По мере развития промышленности возникала необходимость работы с газами. Нужна была их добыча, транспортировка, хранение, и любой из этих этапов требовал расчетов состояния газов. Сформулированная модель идеального газа уже в середине XIX века перестала удовлетворять промышленников, работавших с газами под большими давлениями и низкими температурами. Соответственно, были сделаны попытки предложить уточненные модели, описывающие состояния газов. Взаимодействия между молекулами газа довольно сложны, поэтому простая модель вряд ли возможна. Но промышленникам в значительной степени не требовалась идеально выверенная физическая модель, их вполне устраивали эмпирические уравнения состояния, которые предлагались учеными. В этой задаче вы, используя метод наименьших квадратов, попробуете определить параметры зависимостей в ряде моделей. Затем, построив исходные данные и смоделированную зависимость на одном графике, визуально оцените удовлетворительность модели. В практической основе МНК лежит минимизация суммы квадратов отклонений экспериментальных точек от некоторой моделирующей (фитирующей) кривой. Пусть задан набор некоторый точек $(x_i, y_i)$, количество пар точек равно $n$. Зададим некоторую моделирующую функцию $f=f(x, a_1, a_2, \dots)$, где $a_1, a_2, \dots$ — параметры функции, которые можно варьировать. Вариация параметров должна привести к тому, что следующая сумма должна быть минимальной: $$ S = \sum_n~\Delta y_i^2 = \sum_n~\left(y_i-f(x_i, a_1, a_2, \dots)\right)^2 \rightarrow \min_{a_1, a_2, \dots} $$ Задача минимизации этой суммы сводится к решению системы уравнений: \begin{equation} \begin{cases} \cfrac{\partial S}{\partial a_1}=0\\ \cfrac{\partial S}{\partial a_2}=0\\ \dots \end{cases} \end{equation} где значок $\partial$ обозначает дифференцирование по переменной, указанной в знаменателе, когда остальные переменные зафиксированы.  Рассмотрим, как это работает, на примере хорошо вам известной линейной зависимости. Фитирующая функция — это $f(x)=kx+b$. Минимизируем следующую сумму: $S= \sum_n~(y_i-kx_i-b)^2$. Согласно тому, что написано выше, получим систему \begin{equation} \begin{cases} \cfrac{\partial S}{\partial k}=0=\sum_n~2(y_i-kx_i-b)(-x_i)\\ \cfrac{\partial S}{\partial b}=0=\sum_n~2(y_i-kx_i-b)(-1) \end{cases} \end{equation} Оба уравнения можно разделить на 2 и ничего не изменится. Таким образом, получим: \begin{equation} \begin{cases} \sum_n~(-x_iy_i)+\sum_n~kx_i^2+\sum_n~bx_i=0\\ \sum_n~(-y_i)+\sum_n~kx_i+\sum_n~b=0 \end{cases} \end{equation} и далее, вынося из-под знака суммы величины $k$ и $b$, \begin{equation} \begin{cases} \sum_n~x_iy_i=k\sum_n~x_i^2+b\sum_n~x_i\\ \sum_n~y_i=k\sum_n~x_i+b\sum_n~1 \end{cases} \end{equation} видно, что мы получили систему линейных уравнений на параметры $k$ и $b$, решив ее, мы найдем те параметры $k$ и $b$, которые минимизируют исходную сумму. Коэффициенты в системе уравнений — это просто суммы по всему набору данных следующих величин $(x_iy_i), (x_i)^2, x_i, y_i$. Последний коэффициент $\sum_n~1$ перед $b$ — это просто число точек с данными, т.е. $\sum_n~1=n$. Решив систему уравнений относительно $k$ и $b$, получим: $$ k=\cfrac{-n\sum_n~x_iy_i+\sum_n~x_i\sum_n~y_i}{-n\sum_n~x_i^2+\left(\sum_n~x_i\right)^2} $$ $$ b=\cfrac{-\sum_n~x_i\sum_n~x_iy_i+\sum_n~x_i^2\sum_n~y_i}{-\left(\sum_n~x_i\right)^2+n\sum_n~x_i^2} $$ Если числитель и знаменатель каждого выражения поделить на $n^2$, то получатся более изящные формулы: $$ k=\cfrac{-\overline{xy}+\overline x\,\overline y}{-\overline{x^2}+\overline x^2} $$ $$ b=\cfrac{-\overline x\,\overline{xy}+\overline{x^2}\,\overline y}{-\overline x^2+\overline{x^2}} $$ где черта означает усреднение величины по всему набору данных. По этим формулам и вычисляют параметры моделирующей зависимости ваши калькуляторы и компьютеры. В некоторых случаях, когда вы можете линеаризовать зависимость, то, что описано выше, конечно тоже применимо. В случаях, когда зависимость линеаризовать не получается, приходится с нуля оптимизировать коэффициенты (и, вообще говоря, это не всегда удается, это зависит от функции). Внимание! В разбалловке будут поставлены очень узкие ворота на диапазон определяемых величин. Выражения, по которым вы будете рассчитывать оптимальные значения величин, должны быть записаны в виде сумм или средний значений величин. Предполагается, что все расчеты вы будете делать численно, считая суммы, подобные описанным выше. Вероятно, графические методы решения в некоторых пунктах, не дадут необходимую точность. Погрешности оценивать не нужно. Для одного моля некоторого неидеального газа была снята зависимость $T(V)$ на изобаре $p=2~МПа$. Таблица данных приведена в листе ответов. Зависимость имеет слегка нелинейный характер, и вашей задачей будет поиск подходящей модели, чтобы ее описать.
Часть А. Давление с постоянной добавкой Смоделируем состояние газа уравнением $(p+a_0)V=RT$. Нужно подобрать такое значение $a_0$, которое минимизировало бы сумму квадратов отклонений экспериментальных точек от модельной кривой.
Запишите выражение для нахождения оптимального значения $a_0$ через суммы (или средние) величин $T, V$ и их комбинаций.
Рассчитайте значения нужных вам сумм (или средних) для всего набора данных.
Рассчитайте значение $a_0$. Укажите его с точностью до трех значащих цифр.
Часть B. Попытаемся учесть притяжение молекул Смоделируем состояние газа уравнением $(p+\cfrac{a_1}{V})V=RT$. Нужно подобрать такое значение $a_1$, которое минимизировало бы сумму квадратов отклонений экспериментальных точек от модельной кривой.
Для каждого значения объема рассчитайте значение температуры, которое получается в результате фитирования. Постройте на одном графике исходные экспериментальные данные и точки фитирования. Данные разных серий отмечайте разными значками. Подпишите серии.
Запишите выражение для нахождения оптимального значения $a_1$ через суммы (или средние) величин $T, V$ и их комбинаций.
Рассчитайте значения нужных вам сумм (или средних) для всего набора данных.
Рассчитайте значение $a_1$. Укажите его с точностью до трех значащих цифр.
Часть C. Улучшим поправку к давлению Смоделируем состояние газа уравнением $(p+\cfrac{a_2}{V^2})V=RT$. Нужно подобрать такое значение $a_2$, которое минимизировало бы сумму квадратов отклонений экспериментальных точек от модельной кривой.
Для каждого значения объема рассчитайте значение температуры, которое получается в результате фитирования. Постройте на одном графике исходные экспериментальные данные и точки фитирования. Данные разных серий отмечайте разными значками. Подпишите серии.
Запишите выражение для нахождения оптимального значения $a_2$ через суммы (или средние) величин $T, V$ и их комбинаций.
Рассчитайте значения нужных вам сумм (или средних) для всего набора данных.
Рассчитайте значение $a_2$. Укажите его с точностью до трех значащих цифр.
Часть D. Усложненная модель Смоделируем состояние газа уравнением $(p+\cfrac{c}{V^2}+\cfrac{d}{V^3})V=RT$. Нужно подобрать такие значения $c$ и $d$, которые минимизировали бы сумму квадратов отклонений экспериментальных точек от модельной кривой.
Для каждого значения объема рассчитайте значение температуры, которое получается в результате фитирования. Постройте на одном графике исходные экспериментальные данные и точки фитирования. Данные разных серий отмечайте разными значками. Подпишите серии.
Запишите выражения для нахождения оптимальных значений $c$ и $d$ через суммы (или средние) величин $T, V$ и их комбинаций.
Рассчитайте значения нужных вам сумм (или средних) для всего набора данных.
Рассчитайте значения $c$ и $d$. Укажите их с точностью до трех значащих цифр.
Часть E. Уравнение состояния Ван-дер-Ваальса (0 баллов) Смоделируем состояние газа уравнением $(p+\cfrac{a}{V^2})(V-b)=RT$. Нужно подобрать такие значения $a$ и $b$, которые минимизировали бы сумму квадратов отклонений экспериментальных точек от модельной кривой.
Для каждого значения объема рассчитайте значение температуры, которое получается в результате фитирования. Постройте на одном графике исходные экспериментальные данные и точки фитирования. Данные разных серий отмечайте разными значками. Подпишите серии.
Рассчитайте значения $a$ и $b$. Укажите их с точностью до трех значащих цифр. Оцените масштаб работы, проведенной Ван-дер-Ваальсом.
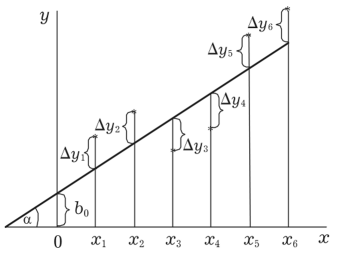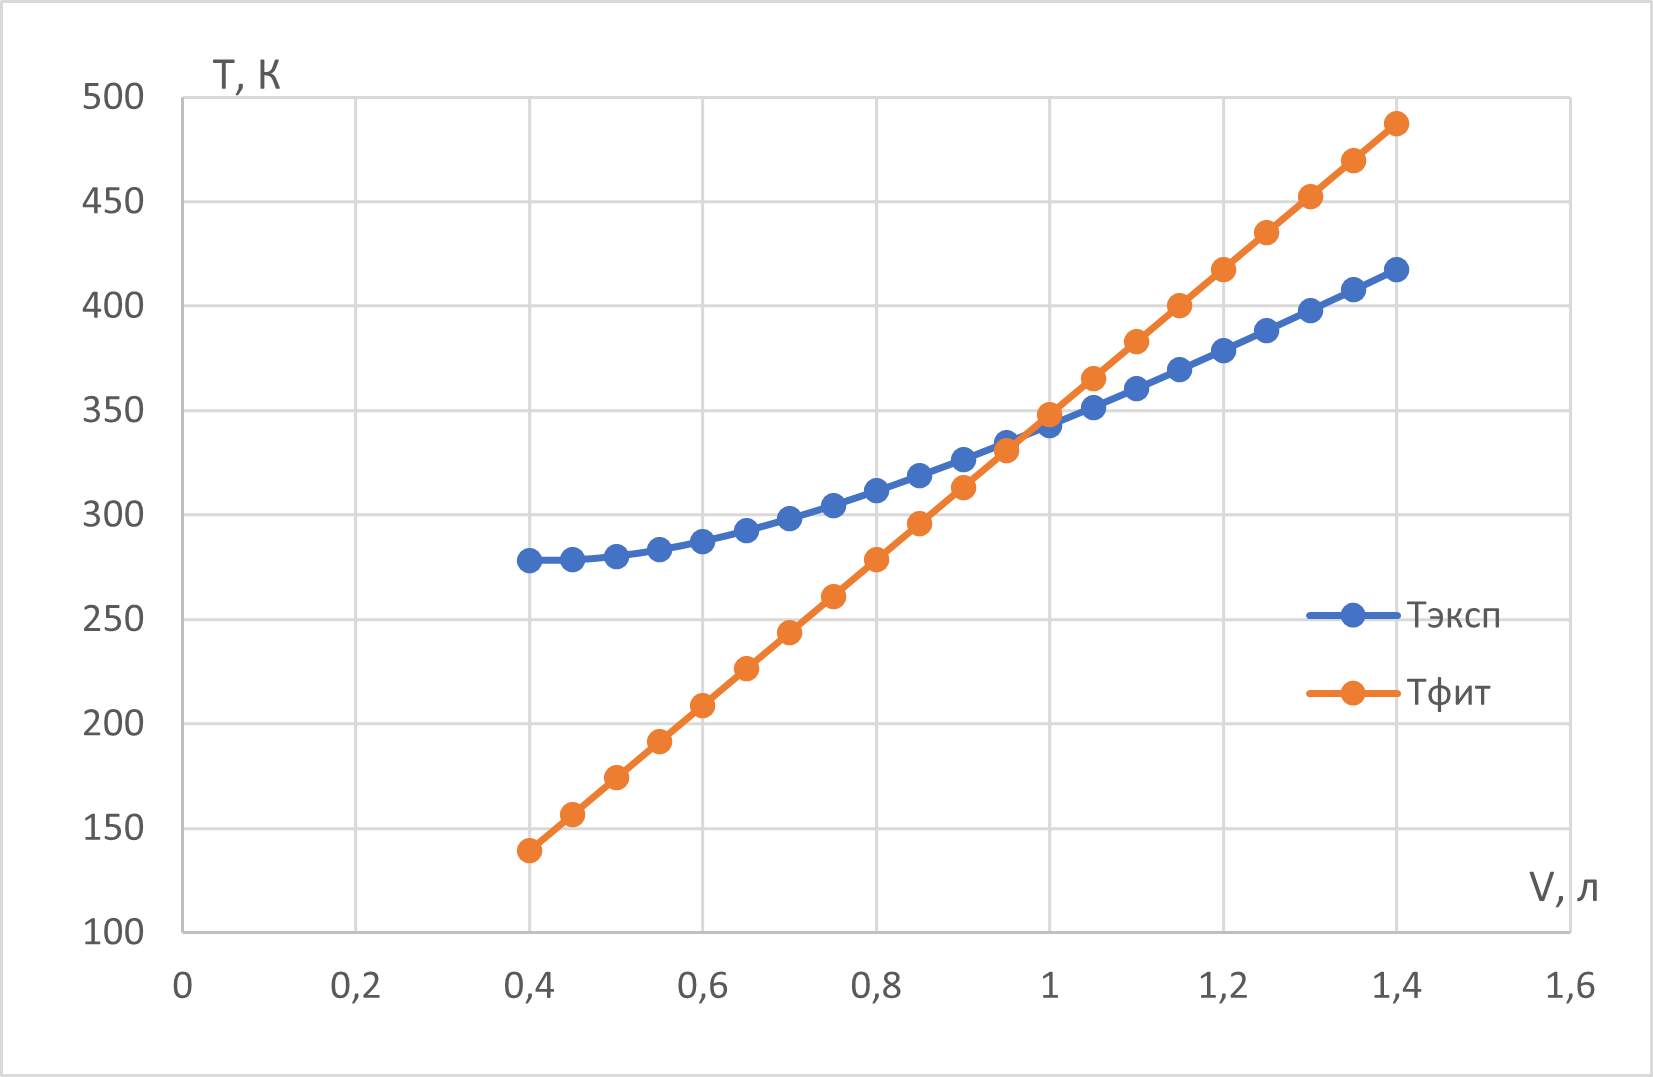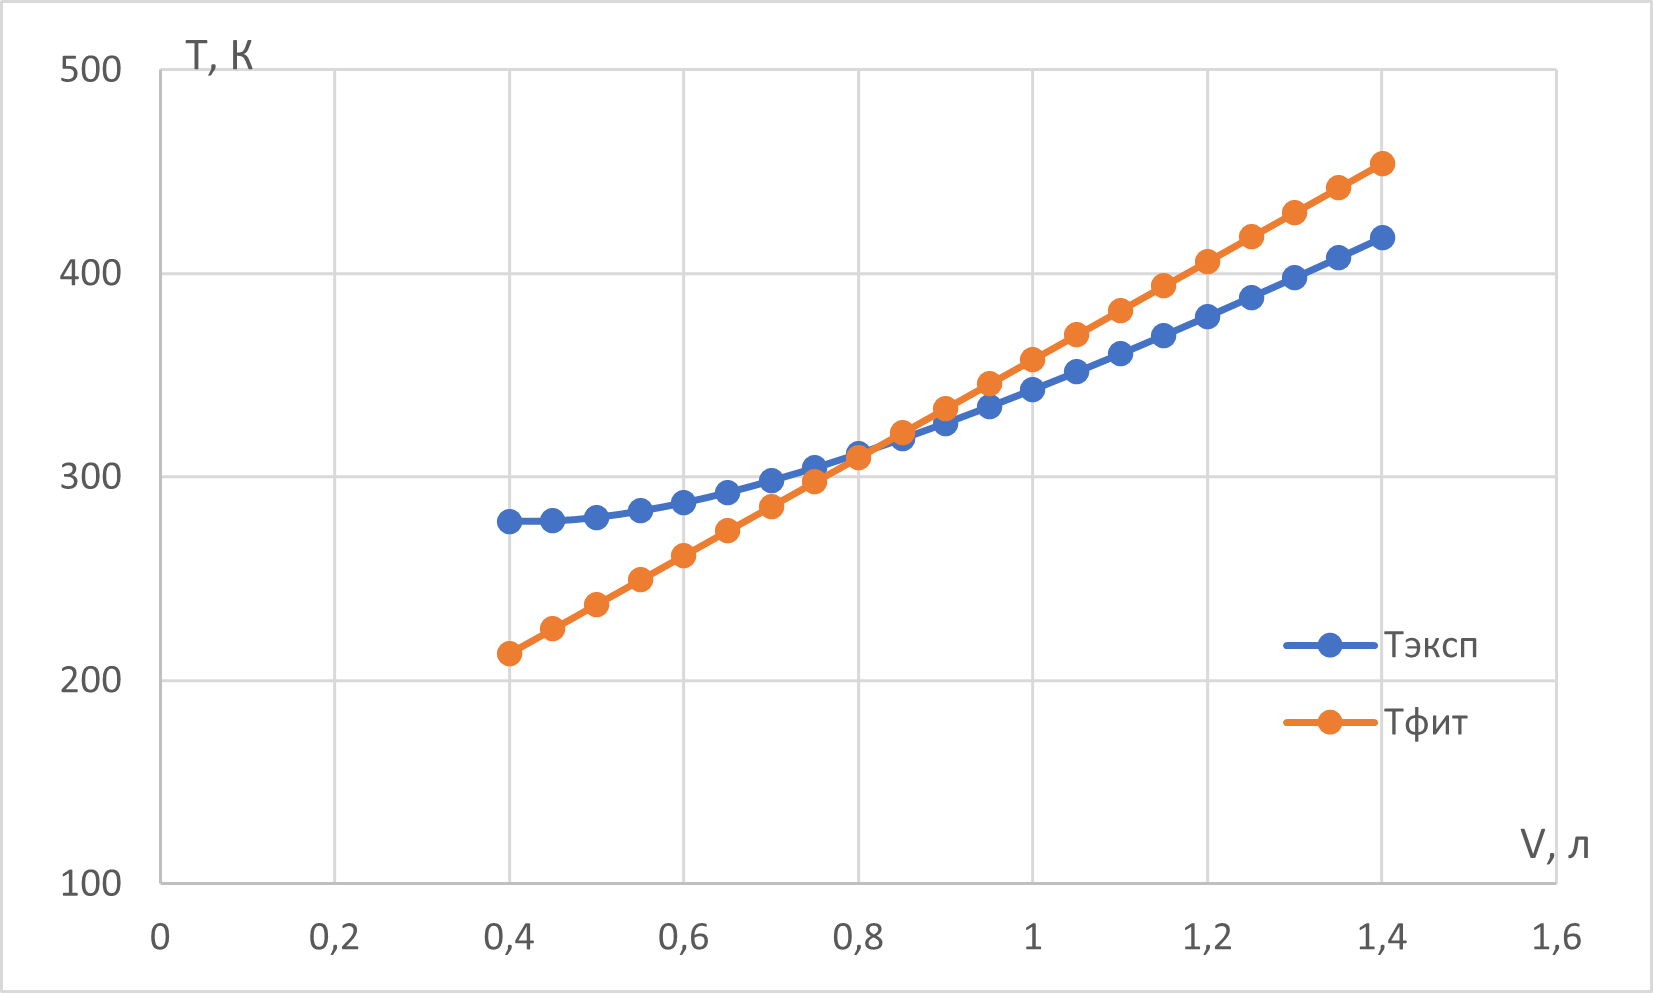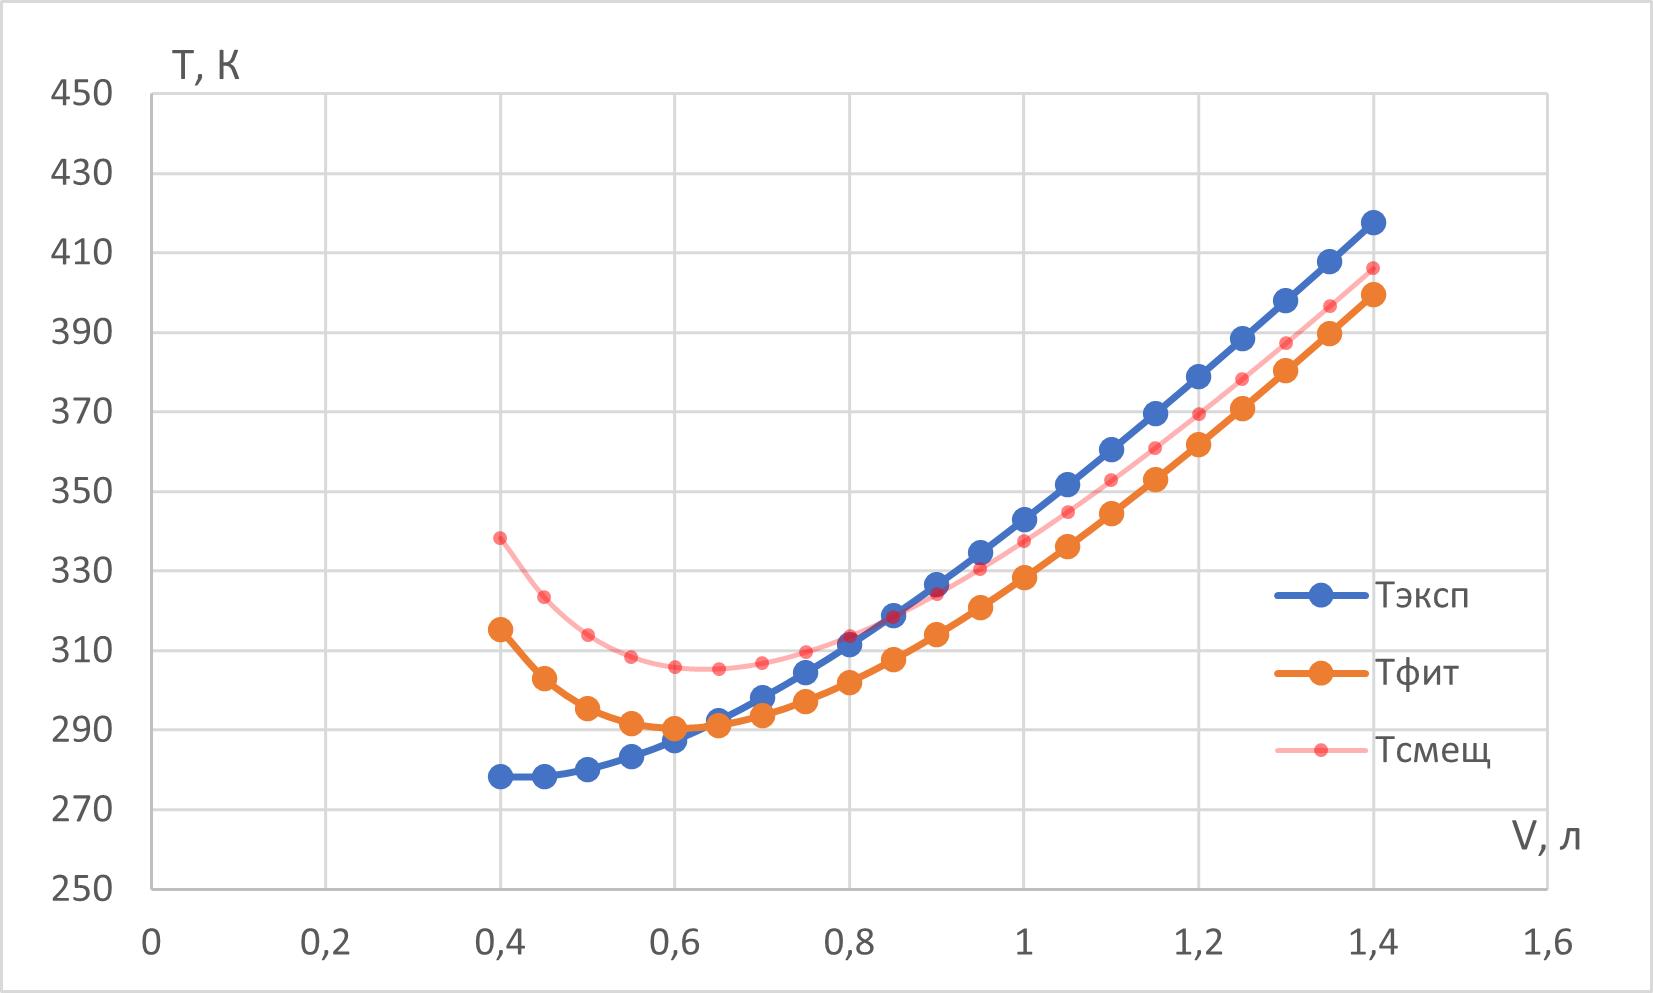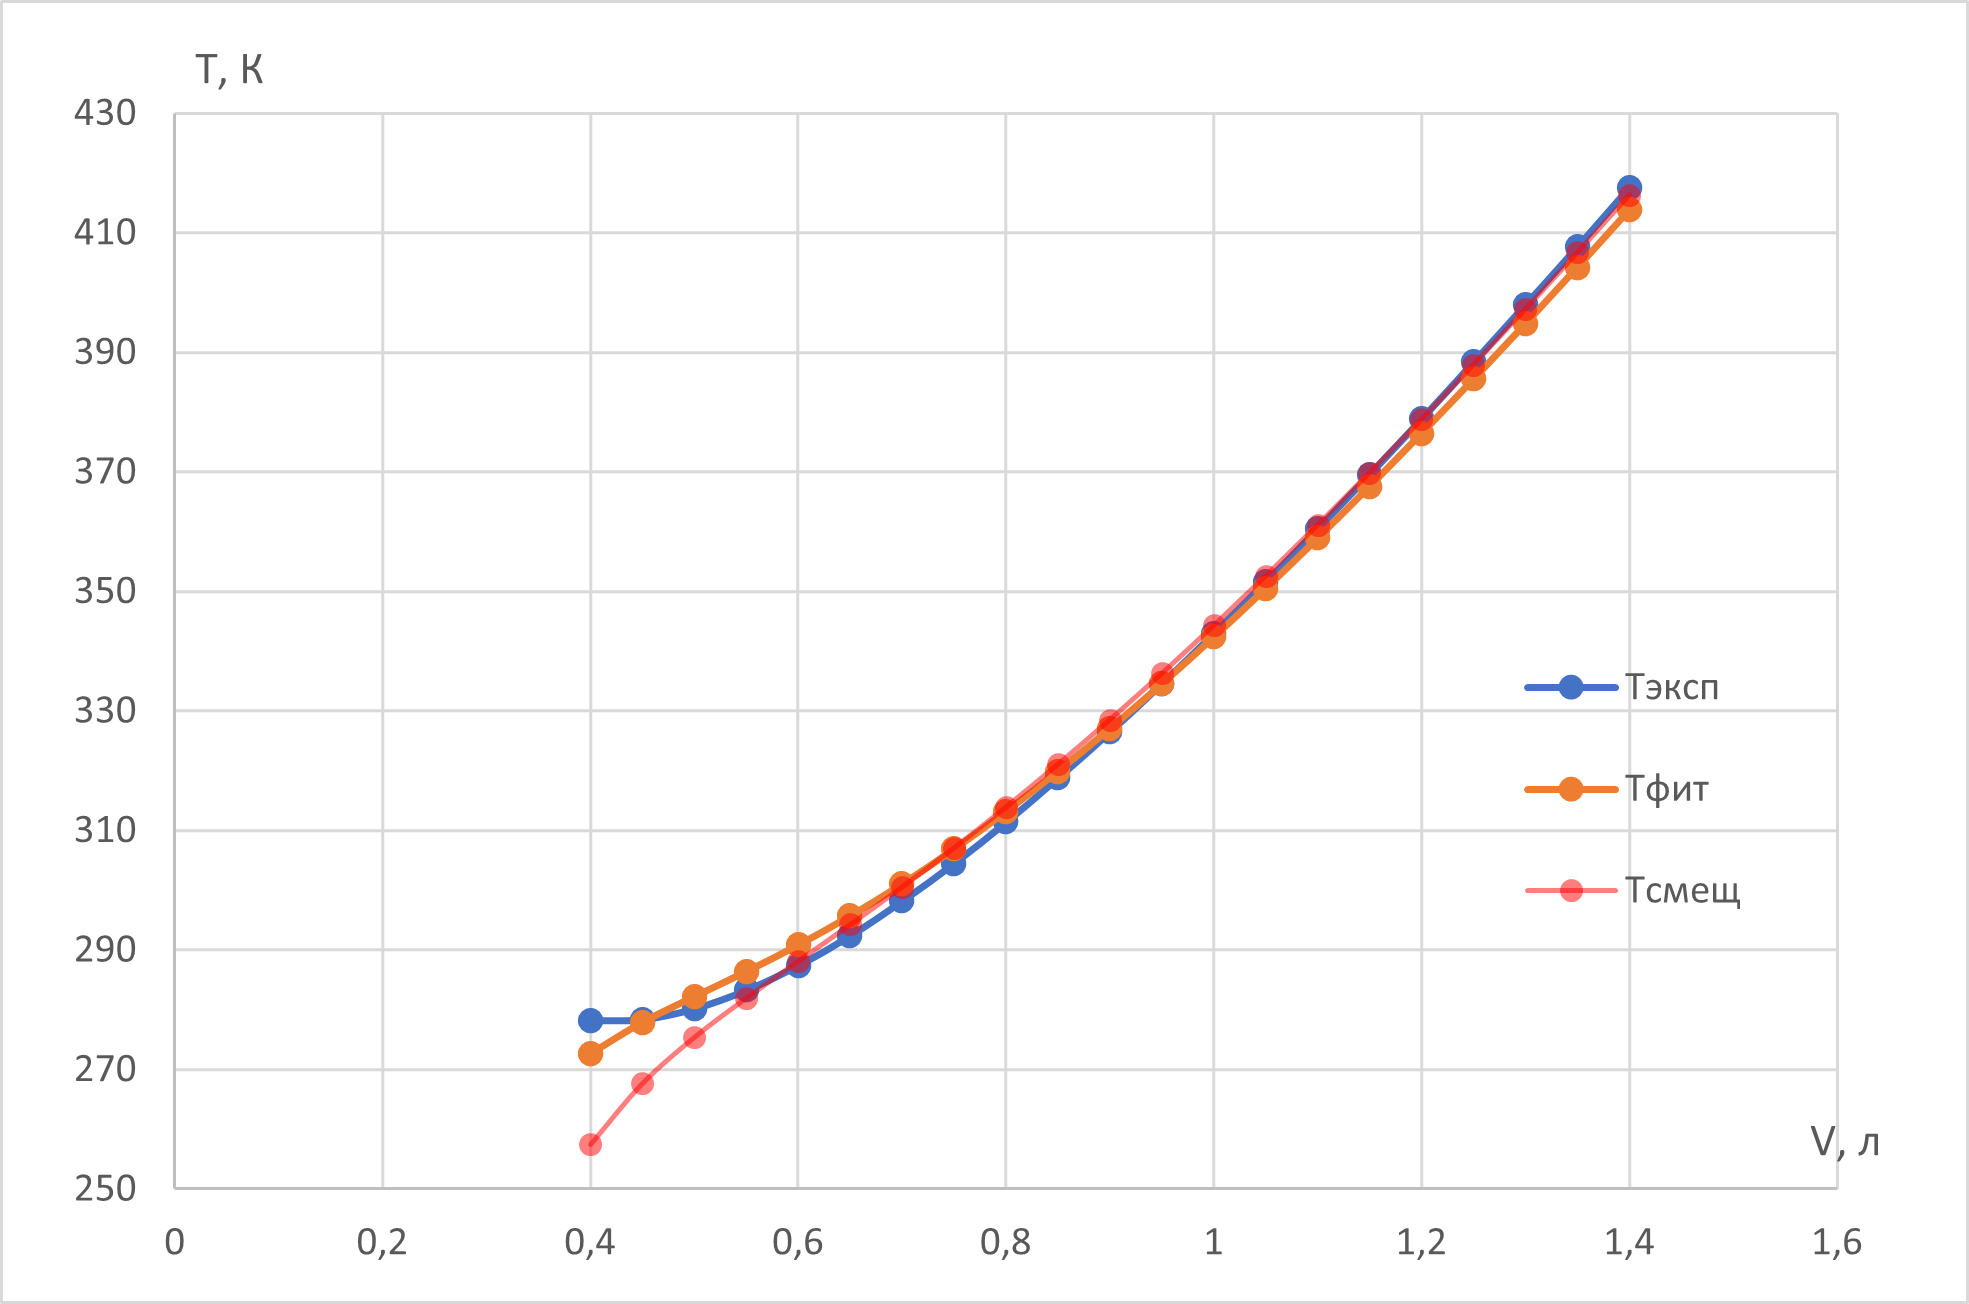
Запишите выражение для нахождения оптимального значения $a_0$ через суммы (или средние) величин $T, V$ и их комбинаций.
Решение: Будем решать задачу формально, выразим температуру из модельной функции и запишем сумму $S$, которую нужно минимизировать. $$T=\frac{\left(p+a_{0}\right) V}{R}$$ $$S=\sum_{n}\left(T_{i}-\frac{p V_i}{R}-\frac{a_{0} V_{i}}{R}\right)^{2}$$ Дифференцируем: $$\frac{\partial S}{\partial a_{0}}=\sum_{n} 2\left(T_{i}-\frac{\left(p+a_{0}\right) V_{i}}{R}\right)\left(-\frac{V_{i}}{R}\right)=0$$ Преобразуем (сократив на "-2"): $$\frac{1}{R} \sum_{n} T_{i} V_{i}-\frac{p+a_{0}}{R^{2}} \sum_{n} V_{i}^{2}=0$$ И далее $$p+a_{0}=\frac{R \sum_{n} T_{i} V_{i}}{\sum_{n} V_{i}^{2}}$$ Окончательно получаем $$a_{0}=\frac{R \sum_{n} T_{i} V_{i}}{\sum_n V_{i}^{2}}-p=R \frac{\overline{T V}}{\overline{V^{2}}}-p$$ $\textit{Примечание:}$ Ответ можно было бы написать почти сразу, если осознать, что модельная формула — это линейная зависимость с одним параметром: угловым коэффициентом.

Рассчитайте значения нужных вам сумм (или средних) для всего набора данных.
Решение: $\sum_{n} T_{i} V_{i}=6.5903~К\cdot м^3, \overline{T V}=0.31382~К\cdot м^3$ $\sum_n V_{i}^{2}=1.8935\cdot 10^{-5}~м^6, \overline{V^{2}}=9.0167\cdot10^{-7}~м^6$ Здесь и далее сохраняем побольше значащих цифр для уменьшения погрешности округления итогового ответа.

Рассчитайте значение $a_0$. Укажите его с точностью до трех значащих цифр.
Решение: $a_0=892~кПа$

Для каждого значения объема рассчитайте значение температуры, которое получается в результате фитирования. Постройте на одном графике исходные экспериментальные данные и точки фитирования. Данные разных серий отмечайте разными значками. Подпишите серии.

Запишите выражение для нахождения оптимального значения $a_1$ через суммы (или средние) величин $T, V$ и их комбинаций.
Решение: Действуем опять же формально: $$T=\frac{p V}{R}+\frac{a_{1}}{R}$$ $$S=\sum_{n}\left(T_{i}-\frac{p V_{i}}{R}-\frac{a_{1}}{R}\right)^{2}$$ $$\frac{\partial S}{\partial a_{1}}=\sum_{n} 2\left(T_{i}-\frac{p V_{i}}{R}-\frac{a_{1}}{R}\right)\left(-\frac{1}{R}\right)=0$$ $$\sum_{n} T_{i}-\frac{p}{R} \sum_{n} V_{i}-\frac{a_{1}}{R} \sum_{n} 1=0$$ Откуда получаем окончательный ответ: $$a_{1}=\frac{R \sum_{n} T_{i}-p \sum_{n} V_{i}}{n}=R \overline{T}-p \overline{V}$$

Рассчитайте значения нужных вам сумм (или средних) для всего набора данных.
Решение: $\sum_{n} T_{i}=7009.2~К, \overline{T}=333.771~К$ $\sum_{n} V_{i}=0.0189~м^3, \overline{V}=0.0009~м^3$

Рассчитайте значение $a_1$. Укажите его с точностью до трех значащих цифр.
Решение: $a_1=974~Па\cdot м^3$

Для каждого значения объема рассчитайте значение температуры, которое получается в результате фитирования. Постройте на одном графике исходные экспериментальные данные и точки фитирования. Данные разных серий отмечайте разными значками. Подпишите серии.

Запишите выражение для нахождения оптимального значения $a_2$ через суммы (или средние) величин $T, V$ и их комбинаций.
Решение: Действуем опять же формально: $$T=\frac{p V}{R}+\frac{a_{2}}{V R}$$ $$S=\sum_{n}\left(T_{i}-\frac{p V_{i}}{R}-\frac{a_{2}}{V_{i} R}\right)^{2}$$ $$\frac{\partial S}{\partial a_{2}}=\sum_{n} 2\left(T_{i}-\frac{p V_{i}}{R}-\frac{a_{2}}{V_{i} R}\right)\left(-\frac{1}{V_{i} R}\right)=0$$ $$-\frac{1}{R} \sum_{n} \frac{T_{i}}{V_{i}}+\frac{p}{R^{2}} \sum_{n} 1+\frac{a_{2}}{R^{2}} \sum_{n} \frac{1}{V_{i}^{2}}=0$$ Откуда окончательно получаем: $$a_{2}=\frac{R \sum_{n} \frac{T_{i}}{V_{i}}-p n}{\sum_{n} \frac{1}{V_{i}^{2}}}=\frac{R\overline{\left(\frac{T}{V}\right)}-p}{\overline{\left(\frac{1}{V^{2}}\right)}}$$ $\textit{Примечание:}$ Интуитивно можно было бы пойти путем линеаризации $p V^{2}+a_{2}=R T V$, и по аналогии с пунктом B1 написать, что $a_{2}=R \overline{T V}-p \overline{V^{2}}$. Это ошибочный путь и неверное решение. При расчете таким способом оценка для $a_2$ будет "смещенной". В решении пункта C3 мы рассчитаем значения обоими способами и убедимся в том, что применение линеаризации приводит к более высокому значению суммы квадратов отклонений.

Рассчитайте значения нужных вам сумм (или средних) для всего набора данных.
Решение: $\sum_{n} \frac{T_{i}}{V_{i}}=8489686~К/м^3, \overline{\left(\frac{T}{V}\right)}=404271~К/м^3$ $\sum_{n} \frac{1}{V_{i}^{2}}= 39221160~м^{-6}, \overline{\left(\frac{1}{V^{2}}\right)}=1867674~м^{-6}$

Рассчитайте значение $a_2$. Укажите его с точностью до трех значащих цифр.
Решение: $a_2=0.728~Па\cdotм^6$ Для расчета $a_2^*$ для линеаризованной зависимости у нас уже посчитаны все величины (пункт А2). Поэтому $a_2^*=0.805$. Если рассчитать $S(a_2^*)=8813~К^2$, то оно окажется больше, чем $S(a_2)=5478~К^2$.

Для каждого значения объема рассчитайте значение температуры, которое получается в результате фитирования. Постройте на одном графике исходные экспериментальные данные и точки фитирования. Данные разных серий отмечайте разными значками. Подпишите серии.

Запишите выражения для нахождения оптимальных значений $c$ и $d$ через суммы (или средние) величин $T, V$ и их комбинаций.
Решение: Действуем опять же формально: $$T=\frac{p V}{R}+\frac{C}{R V}+\frac{d}{R V^{2}}$$ $$S=\sum_{n}\left(T_{i}-\frac{p V_{i}}{R}-\frac{c}{R V_{i}}-\frac{d}{R V_{i}^{2}}\right)^{2}$$ Дифференцируя, получаем систему уравнений: $$\frac{\partial S}{\partial c}=\sum_{n} 2\left(T_{i}-\frac{p V_{i}}{R}-\frac{c}{R V_{i}}-\frac{d}{R V_{i}^{2}}\right)\left(-\frac{1}{R V_{i}}\right)=0$$ $$\frac{\partial S}{\partial d}=\sum_{n} 2\left(T_{i}-\frac{p V_{i}}{R}-\frac{C}{R V_{i}}-\frac{d}{R V_{i}^{2}}\right)\left(-\frac{1}{R V_{i}^{2}}\right)=0$$ Преобразуем систему: $$R \sum_{n} \frac{T_{i}}{V_{i}}-p \sum_{n} 1-c \sum_{n} \frac{1}{V_{i}^{2}}-d \sum_{n} \frac{1}{V_{i}^{3}}=0$$ $$R \sum_{n} \frac{T_{i}}{V_{i}^{2}}-p \sum_{n} \frac{1}{V_{i}}-c \sum_{n} \frac{1}{V_{i}^{3}}-d \sum_{n} \frac{1}{V_{i}^{4}}=0$$ Перейдем к средним значениям и приведем систему к удобному виду: $$c \overline{V^{-2}}+d \overline{V^{-3}}=R \overline{T / V}-p$$ $$c \overline{V^{-3}}+d \overline{V^{-4}}=R \overline{T / V^{2}}-p \overline{V^{-1}}$$ Откуда, решая совместно уравнения, получим ответы: $$c=\frac{R\left(\overline{T / V^{2}}\,\overline{V^{-3}}-\overline{T / V}\,\overline{V^{-4}}\right)-p\left(\overline{V^{-1}}\,\overline{V^{-3}}-\overline{V^{-4}}\right)}{\left(\overline{V^{-3}}\right)^{2}-\overline{V^{-2}}\,\overline{V^{-4}}}$$ $$d=\frac{R\left(\overline{T / V^{2}}\,\overline{V^{-2}}-\overline{T / V}\,\overline{V^{-3}}\right)-p\left(\overline{V^{-1}}\,\overline{V^{-2}}-\overline{V^{-3}}\right)}{\overline{V^{-2}}\,\overline{V^{-4}}-\left(\overline{V^{-3}}\right)^{2}}$$ $\textit{Примечание:}$ Аналогично пункту C1, можно было бы привести модельную функцию к линейной зависимости: $c V+d=R T V^{2}-p V^{3}$, и определять коэффициенты $c$ и $d$ по формулам, приведенным во введении к задаче. Это ошибочный путь и неверное решение. При расчете таким способом оценки для $c$ и $d$ будут "смещенными".

Рассчитайте значения нужных вам сумм (или средних) для всего набора данных.
Решение: Две величины $\overline{T / V}$ и $\overline{V^{-2}}$ у нас посчитаны в пункте C2. $\overline{V^{-1}}=1270.76~м^{-3}$ $\overline{V^{-3}}=3.13694\cdot 10^9~м^{-9}$ $\overline{V^{-4}}=5.85765\cdot 10^{12}~м^{-12}$ $\overline{T / V^2}=0.568387\cdot 10^9~К/м^6$

Рассчитайте значения $c$ и $d$. Укажите их с точностью до трех значащих цифр.
Решение: $c=1.02~Па\cdotм^6$ $d=-1.73\cdot10^{-4}~Па\cdotм^9$ Смещенные значения: $c^*=1.08~Па\cdotм^6, d^*=-2.17\cdot10^{-4}~Па\cdotм^9$

Для каждого значения объема рассчитайте значение температуры, которое получается в результате фитирования. Постройте на одном графике исходные экспериментальные данные и точки фитирования. Данные разных серий отмечайте разными значками. Подпишите серии.

Рассчитайте значения $a$ и $b$. Укажите их с точностью до трех значащих цифр. Оцените масштаб работы, проведенной Ван-дер-Ваальсом.
Решение: В этой части задачи нужно аналогично формально выполнить минимизацию суммы по параметрам $a$ и $b$. Итоговая система уравнений на параметры будет выглядеть следующим образом: \begin{cases} \alpha_1 a + \alpha_2 b + \alpha_3 ab + \alpha_4 a^2 + \alpha_5 a^2b = c_1\\ \beta_1 a + \beta_2 b + \beta_3 ab + \beta_4 b^2 + \beta_5 ab^2 = c_2 \end{cases} Коэффициенты $\alpha_i$ и $\beta_i$ связаны целиком со средними величинами, посчитанными в пункте D2. Т.е. дополнительно ничего считать не требовалось бы. Каждое из уравнений линейно по одной из переменной и квадратично по второй. Поэтому систему можно свести к уравнению пятой степени на одну из переменных. Уравнение пятой степени точно имеет как минимум одно действительное решение.
Темы:
PE, Термодинамика, Обработка данных, Сборы XY, W, 2022, МНК, Фитирование, Много считать